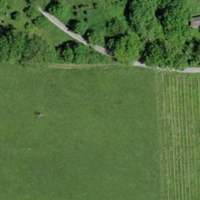
EUNIS habitat code: 25
Species observed at this site:
Geum rivale
Humulus lupulus
Prunus padus
Tulipa sylvestris